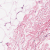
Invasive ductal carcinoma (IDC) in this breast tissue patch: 0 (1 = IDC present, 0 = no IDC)